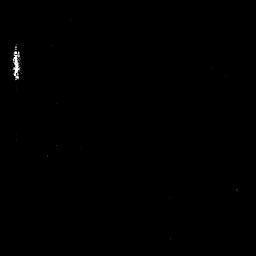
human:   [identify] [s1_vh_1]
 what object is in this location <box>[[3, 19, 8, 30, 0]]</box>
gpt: <ref>1 small ship at the top left</ref>